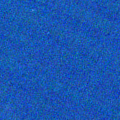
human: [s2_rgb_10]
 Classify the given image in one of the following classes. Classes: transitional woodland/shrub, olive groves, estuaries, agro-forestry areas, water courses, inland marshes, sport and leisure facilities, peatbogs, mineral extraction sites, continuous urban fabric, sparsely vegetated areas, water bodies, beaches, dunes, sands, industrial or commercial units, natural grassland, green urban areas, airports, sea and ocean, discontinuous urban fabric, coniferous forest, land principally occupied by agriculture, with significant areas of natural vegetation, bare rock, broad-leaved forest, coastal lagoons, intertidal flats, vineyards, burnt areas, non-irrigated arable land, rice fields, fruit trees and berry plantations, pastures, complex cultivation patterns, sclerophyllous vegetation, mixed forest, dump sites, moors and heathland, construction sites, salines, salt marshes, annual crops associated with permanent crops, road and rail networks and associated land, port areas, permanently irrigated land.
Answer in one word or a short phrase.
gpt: sea and ocean